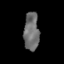
Tissue: skin
Cell type: T cells
Senescence score: 0.7944
Nuclear area (px): 570
Mean DAPI intensity: 108.904